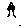
Label: tree